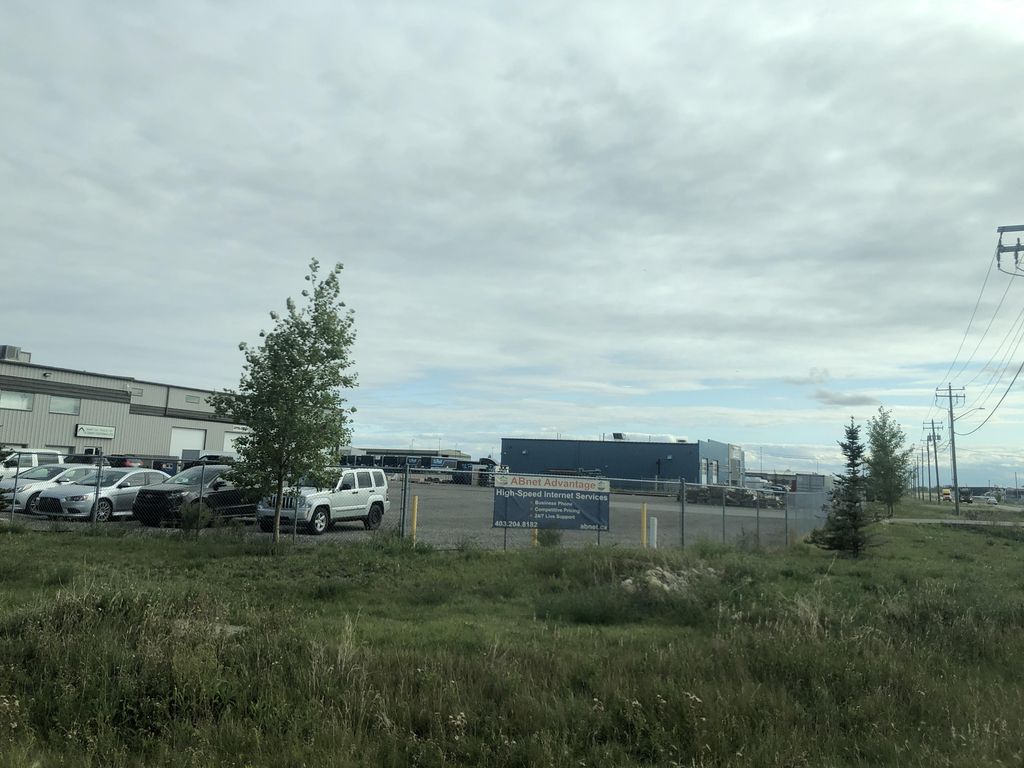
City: calgary